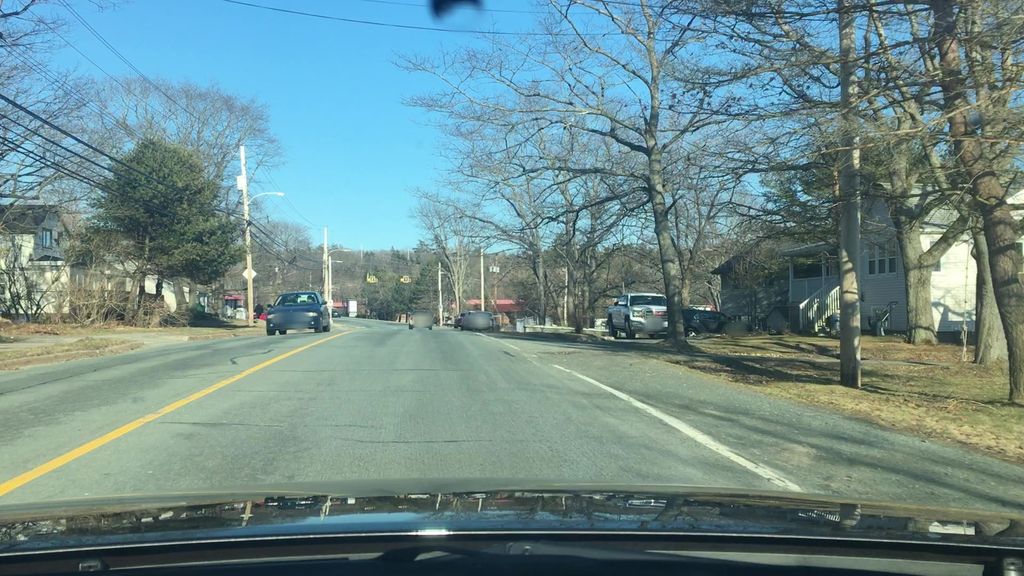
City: halifax